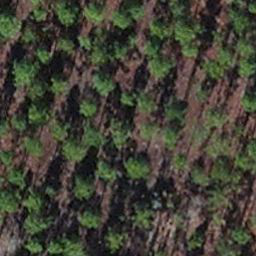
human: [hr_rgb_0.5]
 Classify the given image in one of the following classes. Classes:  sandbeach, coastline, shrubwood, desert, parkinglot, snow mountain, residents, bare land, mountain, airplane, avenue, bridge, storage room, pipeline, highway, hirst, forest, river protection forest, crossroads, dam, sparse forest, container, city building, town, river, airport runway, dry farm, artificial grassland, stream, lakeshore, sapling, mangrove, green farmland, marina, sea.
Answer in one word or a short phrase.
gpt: sapling